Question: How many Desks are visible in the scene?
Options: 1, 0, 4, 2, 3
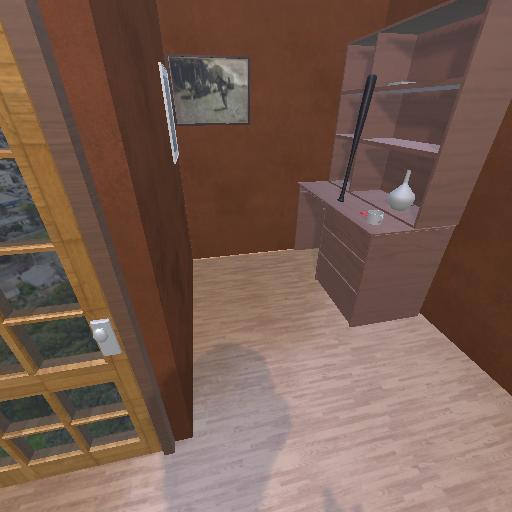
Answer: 1